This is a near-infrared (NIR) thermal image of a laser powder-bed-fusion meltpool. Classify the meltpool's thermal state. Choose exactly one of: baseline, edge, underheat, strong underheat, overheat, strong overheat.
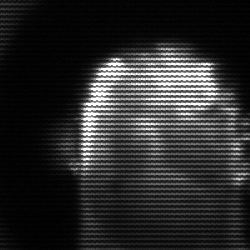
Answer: baseline